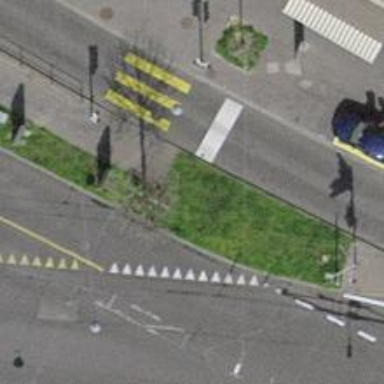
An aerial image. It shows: Road with traffic signals.